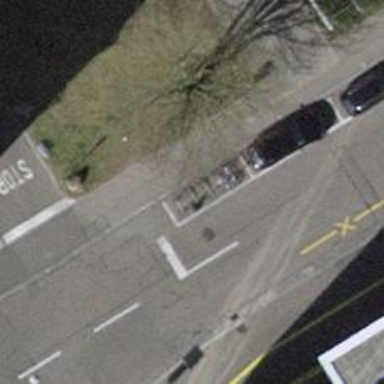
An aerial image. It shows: Bicycle parking area with stands available.